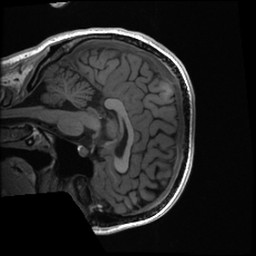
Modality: T1w
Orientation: sagittal
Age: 18
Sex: female